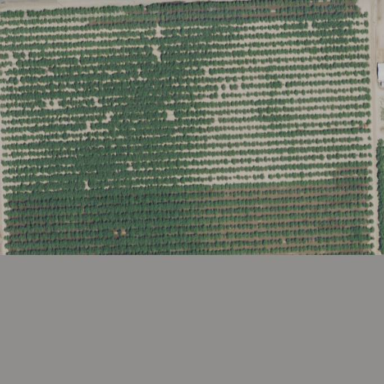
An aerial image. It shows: Field cropland within orchard.